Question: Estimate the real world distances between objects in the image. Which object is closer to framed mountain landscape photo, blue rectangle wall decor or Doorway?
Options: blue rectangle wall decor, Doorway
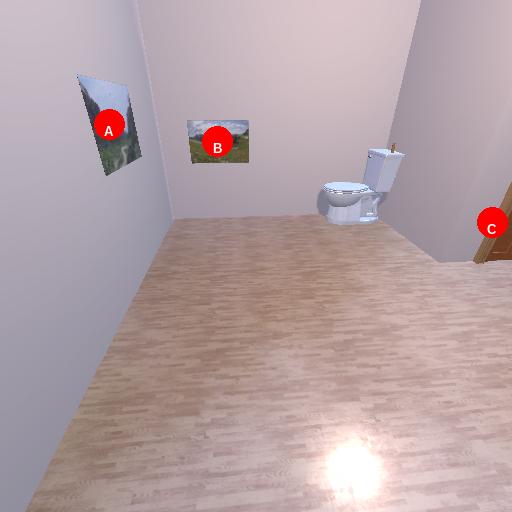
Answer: blue rectangle wall decor